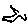
Label: bird